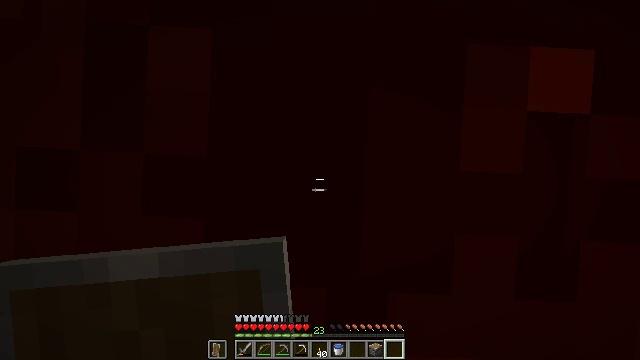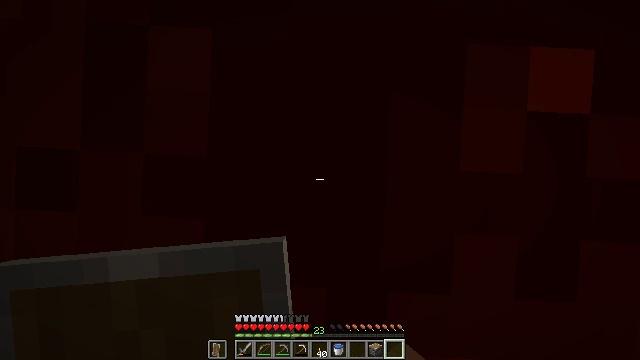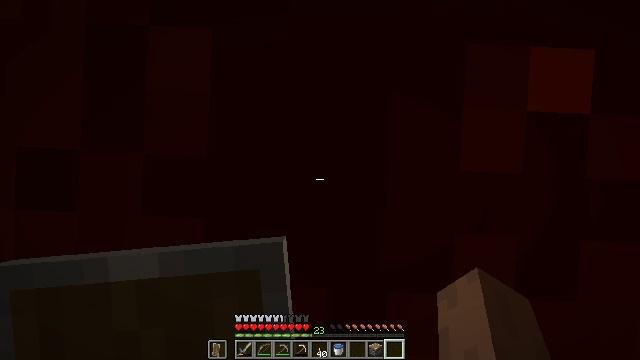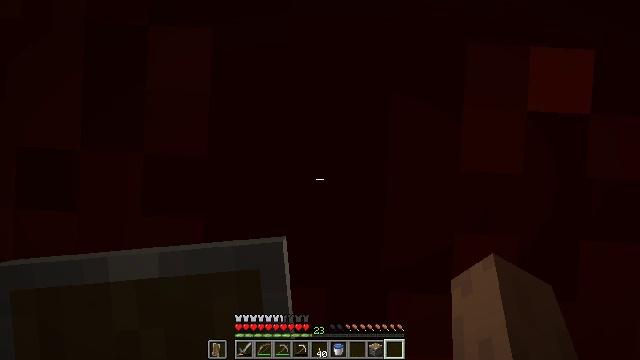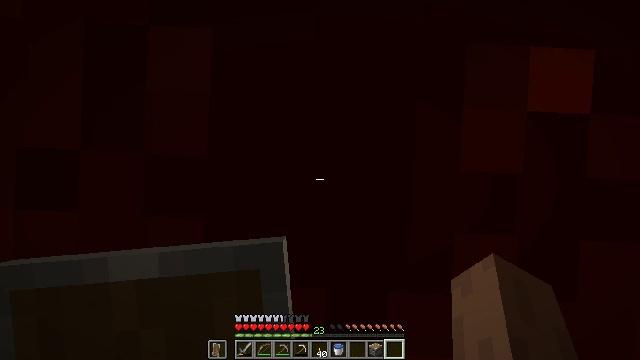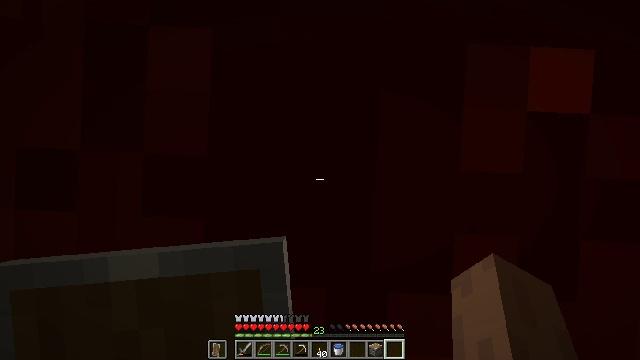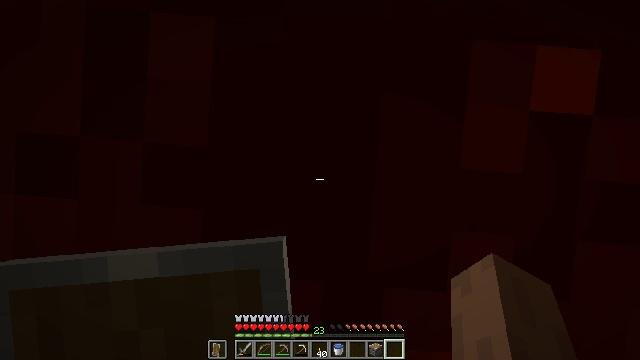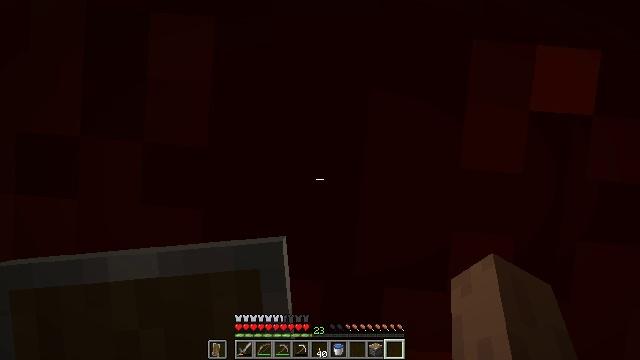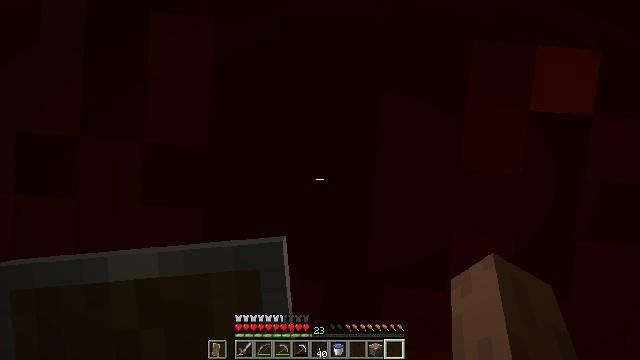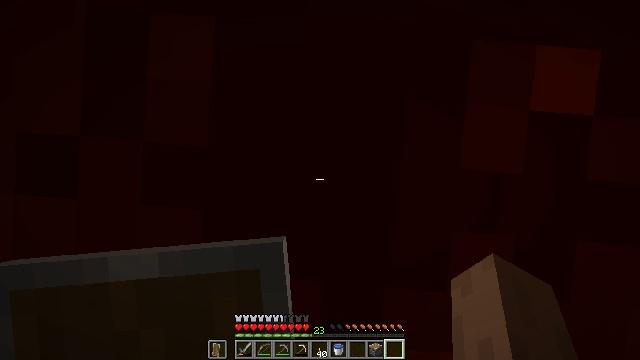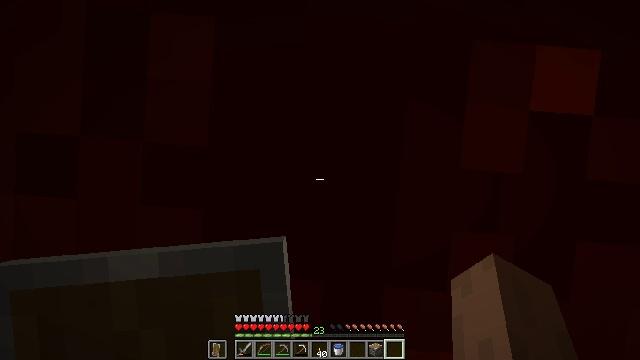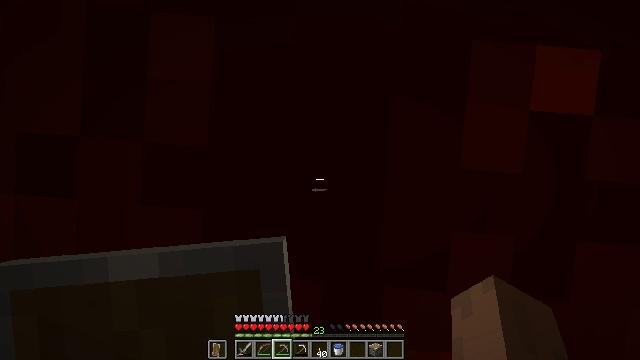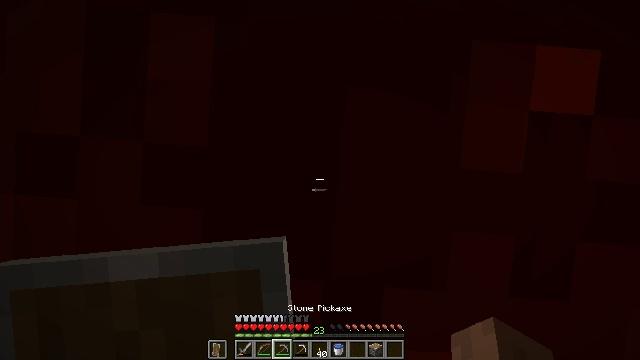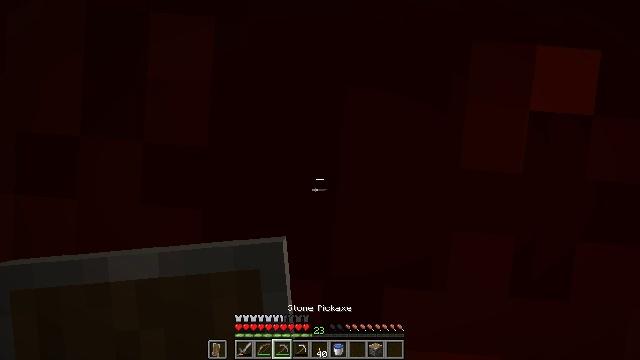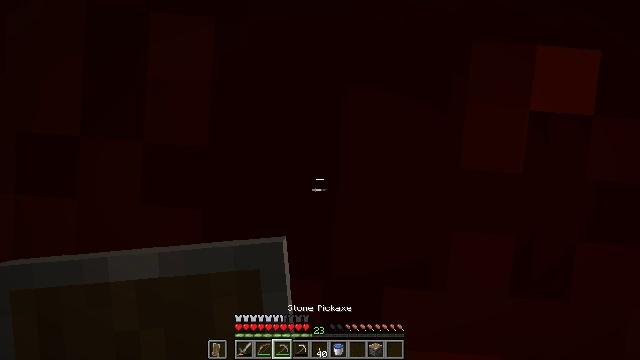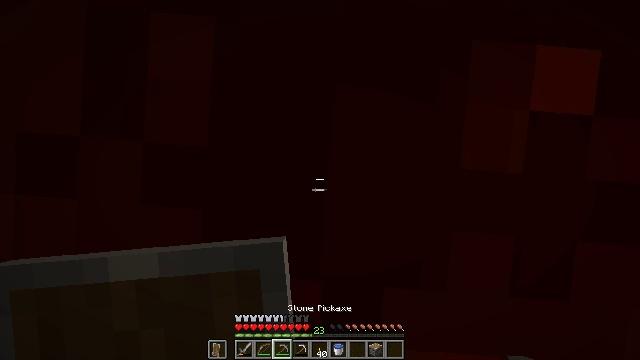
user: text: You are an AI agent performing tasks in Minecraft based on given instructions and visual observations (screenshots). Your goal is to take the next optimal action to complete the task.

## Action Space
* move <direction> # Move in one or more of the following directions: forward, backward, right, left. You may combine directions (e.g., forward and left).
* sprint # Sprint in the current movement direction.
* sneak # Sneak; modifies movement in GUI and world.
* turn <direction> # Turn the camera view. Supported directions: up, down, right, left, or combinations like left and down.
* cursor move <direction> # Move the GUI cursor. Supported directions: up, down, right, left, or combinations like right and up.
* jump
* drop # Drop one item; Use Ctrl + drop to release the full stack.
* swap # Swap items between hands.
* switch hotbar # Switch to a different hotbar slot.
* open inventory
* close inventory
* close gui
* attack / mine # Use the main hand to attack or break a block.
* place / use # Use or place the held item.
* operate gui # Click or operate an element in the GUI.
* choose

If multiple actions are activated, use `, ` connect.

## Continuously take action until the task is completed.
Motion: motion action
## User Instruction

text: Collect the redstone block.
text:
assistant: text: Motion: no_op
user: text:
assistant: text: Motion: no_op
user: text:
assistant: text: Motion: no_op
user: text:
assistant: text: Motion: no_op
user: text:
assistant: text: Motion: no_op
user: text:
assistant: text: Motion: turn right and down
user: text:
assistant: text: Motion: no_op
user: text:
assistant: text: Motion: no_op
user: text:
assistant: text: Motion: no_op
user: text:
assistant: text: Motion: no_op
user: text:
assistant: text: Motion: switch to hotbar 3
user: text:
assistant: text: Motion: switch to hotbar 3
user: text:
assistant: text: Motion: no_op
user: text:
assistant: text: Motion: no_op
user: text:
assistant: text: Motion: no_op
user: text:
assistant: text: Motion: no_op
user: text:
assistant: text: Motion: no_op
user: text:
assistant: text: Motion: no_op
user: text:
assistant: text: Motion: switch to hotbar 4
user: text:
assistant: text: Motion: switch to hotbar 4
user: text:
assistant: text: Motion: no_op
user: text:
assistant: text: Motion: no_op
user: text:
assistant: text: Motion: no_op
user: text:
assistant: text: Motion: no_op
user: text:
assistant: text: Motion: attack / mine
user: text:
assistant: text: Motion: attack / mine
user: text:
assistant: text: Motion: attack / mine
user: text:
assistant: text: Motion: attack / mine
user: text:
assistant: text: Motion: attack / mine
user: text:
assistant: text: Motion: attack / mine